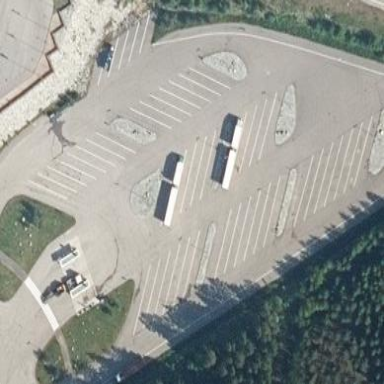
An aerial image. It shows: Paved parking area.